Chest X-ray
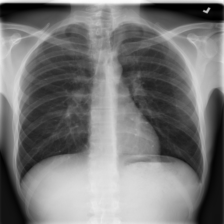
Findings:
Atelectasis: negative
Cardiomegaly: negative
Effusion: negative
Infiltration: positive
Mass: negative
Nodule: negative
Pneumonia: negative
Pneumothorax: negative
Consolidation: negative
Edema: negative
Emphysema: negative
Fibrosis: negative
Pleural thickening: negative
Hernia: negative